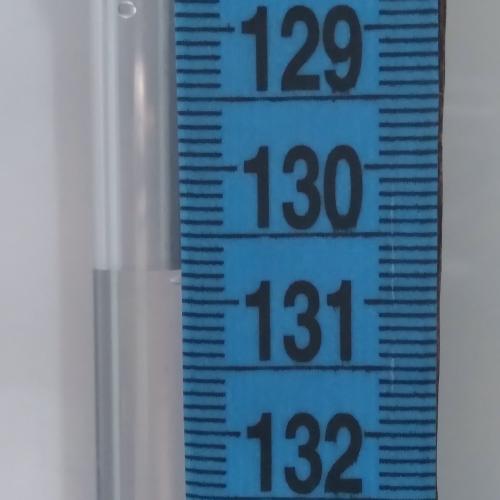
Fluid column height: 130.8 cm